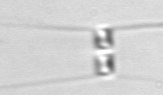
Label: Chaetoceros_similis